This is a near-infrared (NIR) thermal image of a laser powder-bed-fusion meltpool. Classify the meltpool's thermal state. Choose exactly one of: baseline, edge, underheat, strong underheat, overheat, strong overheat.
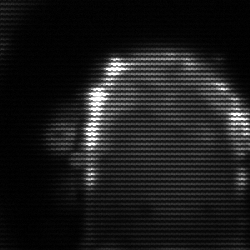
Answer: baseline